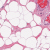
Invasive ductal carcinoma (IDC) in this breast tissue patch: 0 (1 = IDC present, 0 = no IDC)